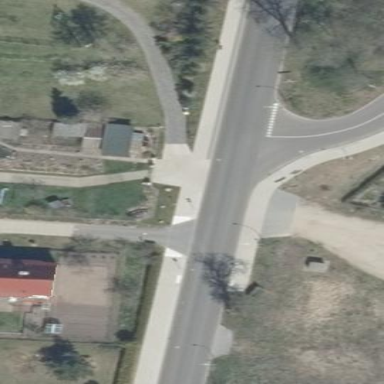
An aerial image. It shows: Asphalt road with junction.